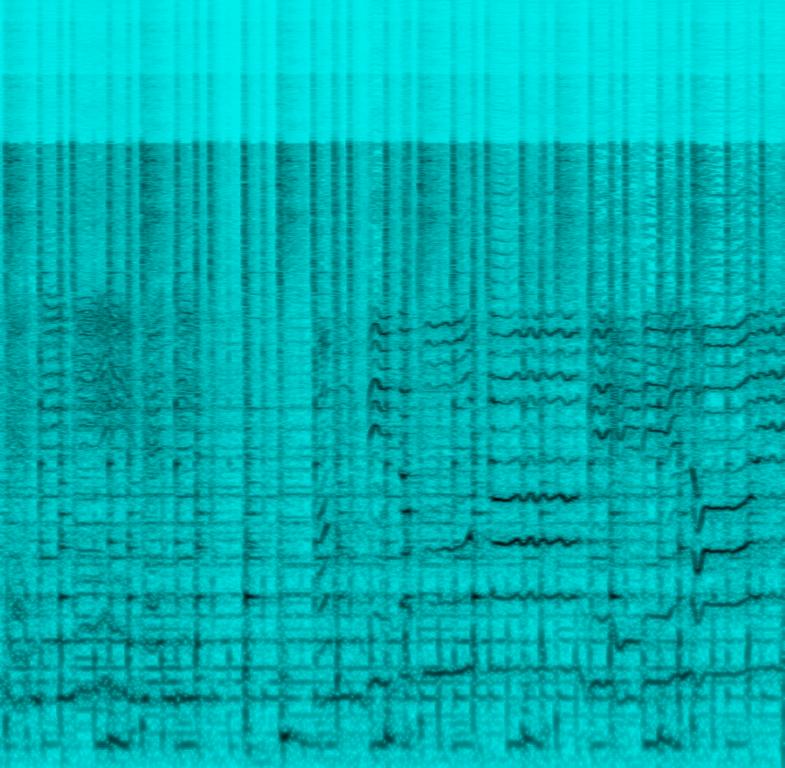
A female singer sings this beautiful wedding song for the bride. The song is a medium tempo with traditional Indian instruments like the tabla playing percussion and stringed instruments playing rhythm. The song is heartfelt and emotional. The song is a mehendi ceremony song or a bridal preparation song for her wedding,